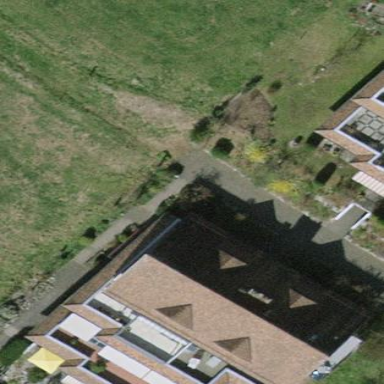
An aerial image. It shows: Terrace building.